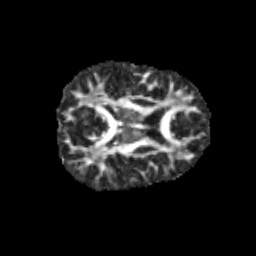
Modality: FA
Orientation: axial
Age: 12
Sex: male
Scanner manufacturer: siemens
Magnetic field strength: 3 T
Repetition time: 3.8 s
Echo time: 0.07 s